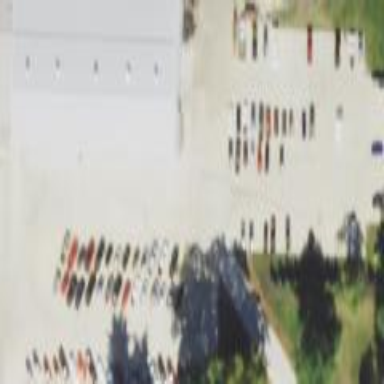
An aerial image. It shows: Parking area with concrete surface.